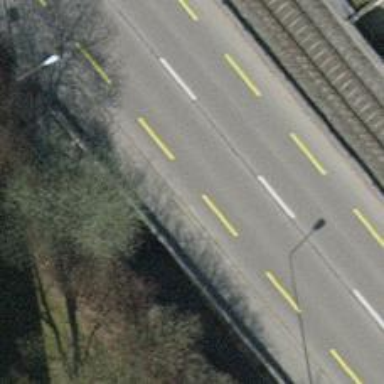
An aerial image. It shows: Footway tunnel.